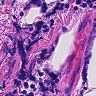
Metastatic tissue present: no